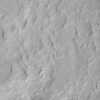
Label: not_dusty